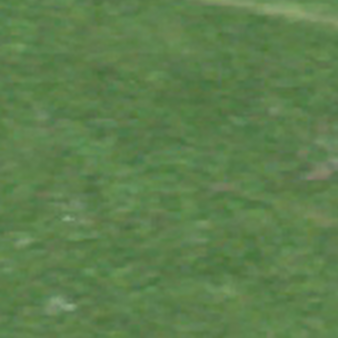
Label: other